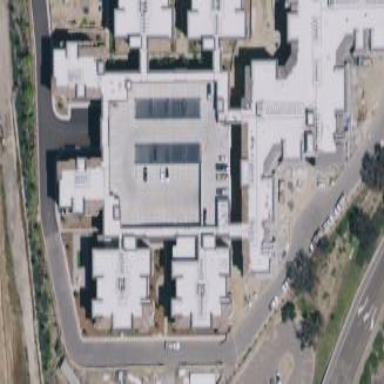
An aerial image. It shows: Multi-storey parking building with concrete surface.